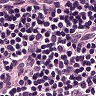
Metastatic tissue present: no